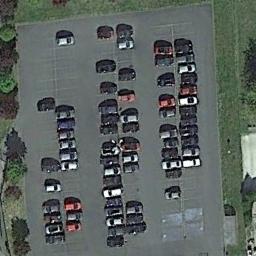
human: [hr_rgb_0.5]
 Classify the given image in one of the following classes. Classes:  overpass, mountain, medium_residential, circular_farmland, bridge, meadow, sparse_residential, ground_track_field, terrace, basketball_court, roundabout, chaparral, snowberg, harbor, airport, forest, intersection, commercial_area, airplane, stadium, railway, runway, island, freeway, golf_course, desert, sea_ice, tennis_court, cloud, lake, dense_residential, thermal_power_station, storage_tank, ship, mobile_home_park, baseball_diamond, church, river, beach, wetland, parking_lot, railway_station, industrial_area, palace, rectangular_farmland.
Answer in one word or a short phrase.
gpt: parking_lot